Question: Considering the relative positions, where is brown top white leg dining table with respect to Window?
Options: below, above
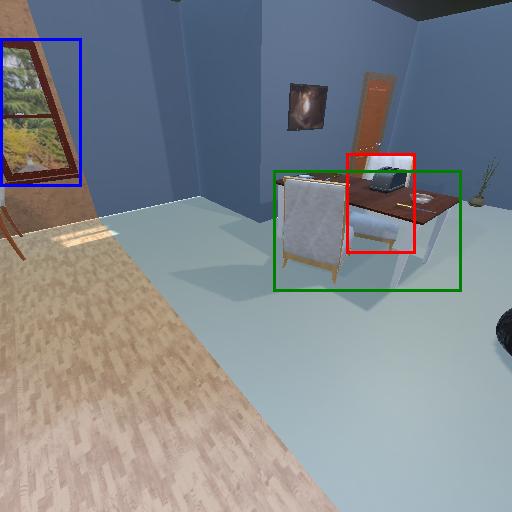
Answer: below